Interaction volume radius: 5 \u00c5
Interaction volume height: 10 \u00c5
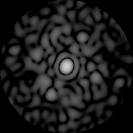
Disorder parameter: 0.8631